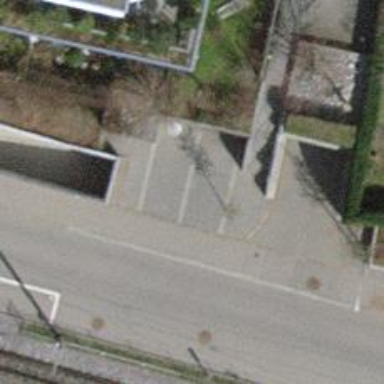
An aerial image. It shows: Tunnel footway.